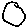
Label: circle